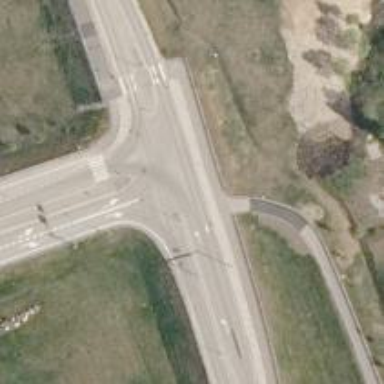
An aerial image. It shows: Asphalt trunk link road.